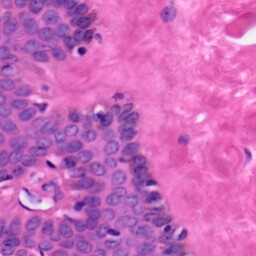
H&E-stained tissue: Skin